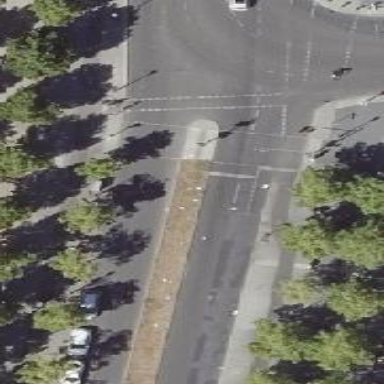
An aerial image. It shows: Secondary road with asphalt surface and two lanes going in each direction. There is right lane for parking.